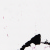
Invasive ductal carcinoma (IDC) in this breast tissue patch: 0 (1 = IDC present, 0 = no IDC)